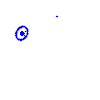
Particle: pion